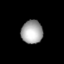
Tissue: lung
Cell type: Epithelial cells
Senescence score: 0.235
Nuclear area (px): 492
Mean DAPI intensity: 166.106